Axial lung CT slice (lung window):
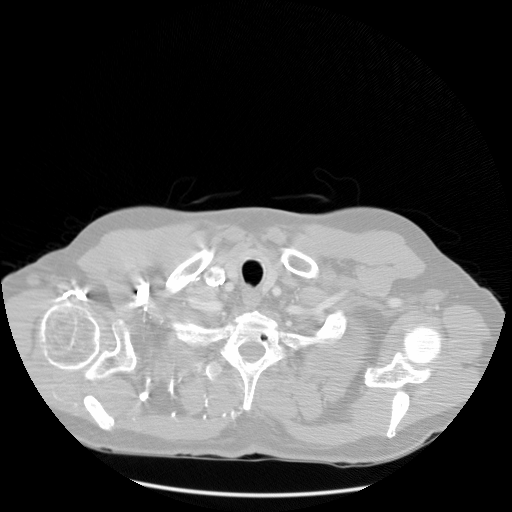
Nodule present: no